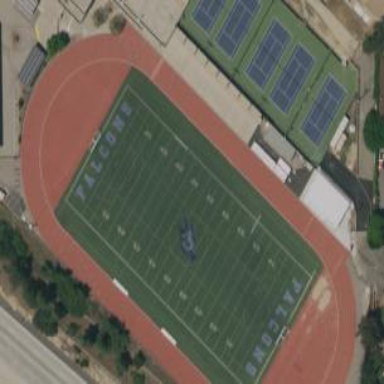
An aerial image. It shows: American football pitch.